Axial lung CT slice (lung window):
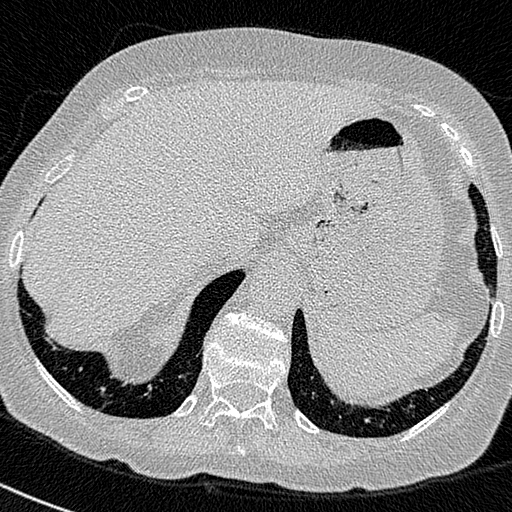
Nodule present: no